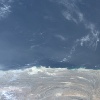
Label: water